七年级 · 算术
有理数 $a$ 在数轴上对应的点如图所示, 则 $a,-a,-1$ 的大小关系是 ( )

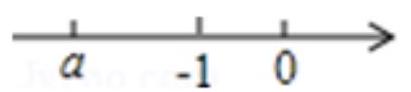
A. $-a<a<-1$
B. $-a<-1<a$
C. $a<-1<-a$
D. $a<-a<-1$
答案: C
解析: 析】

【分析】

此题主要考查了利用数轴比较有理数的大小.

由数轴上 $a$ 的位置可知 $a<-1<0$, 由此即可求解.

【解答】

解: 依题意得 $a<-1<0$,

则 $-a>-1$,
$\therefore a<-1<-a$.

故选: $C$.